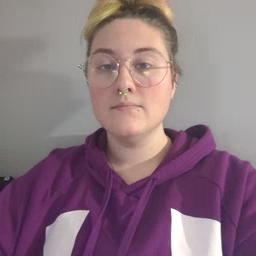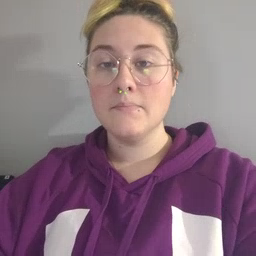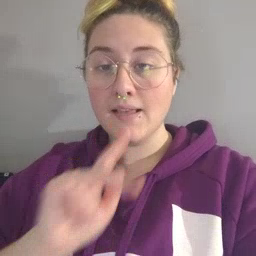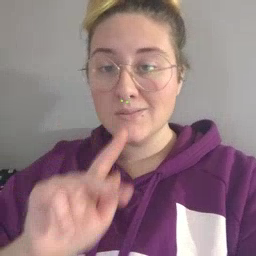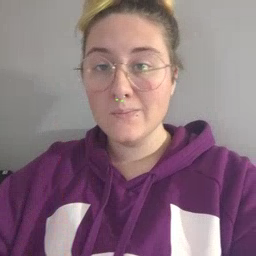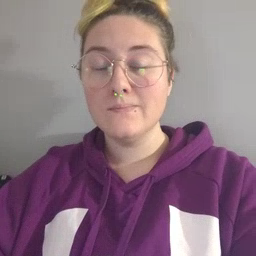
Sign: pencil